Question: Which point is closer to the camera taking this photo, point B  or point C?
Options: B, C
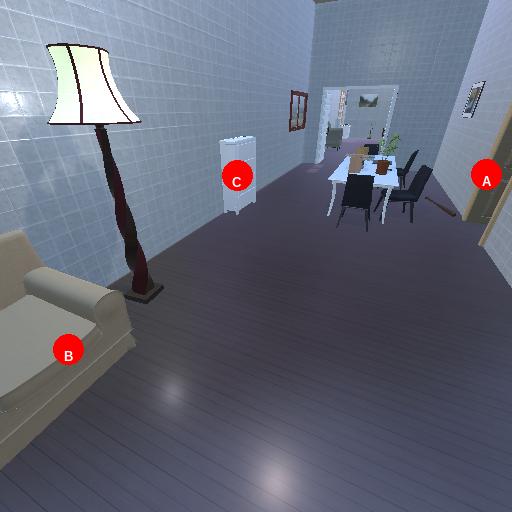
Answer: B